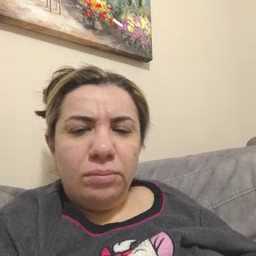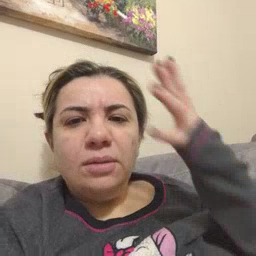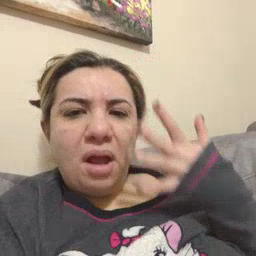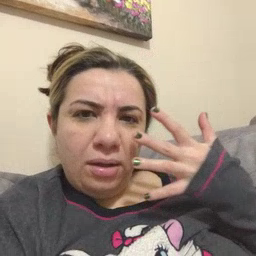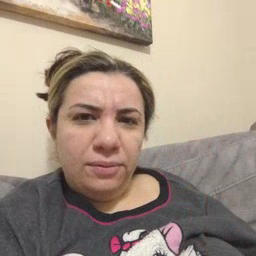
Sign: sad